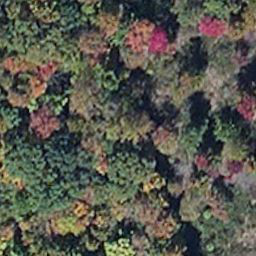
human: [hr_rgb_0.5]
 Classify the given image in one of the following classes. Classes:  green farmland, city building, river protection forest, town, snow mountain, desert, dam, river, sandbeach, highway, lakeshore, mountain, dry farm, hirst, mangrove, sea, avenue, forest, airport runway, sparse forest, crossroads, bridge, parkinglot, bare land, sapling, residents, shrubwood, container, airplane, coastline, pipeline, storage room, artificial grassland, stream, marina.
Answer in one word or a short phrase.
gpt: mangrove